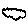
Label: cloud